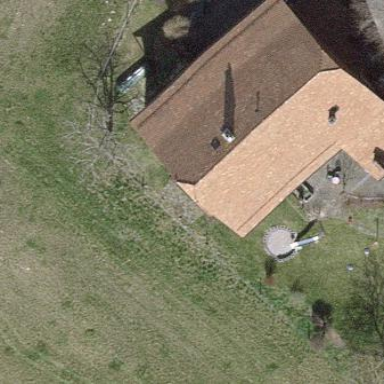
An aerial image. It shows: Simple house.